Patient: sex F, age 34
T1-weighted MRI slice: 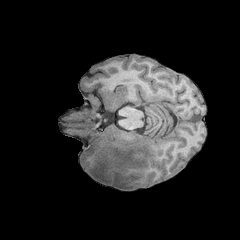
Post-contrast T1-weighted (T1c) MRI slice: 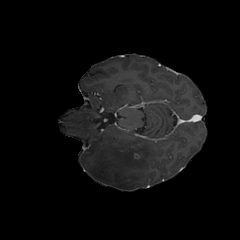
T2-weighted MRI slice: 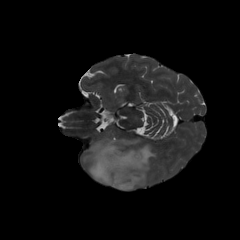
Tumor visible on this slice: yes
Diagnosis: Astrocytoma, IDH-mutant
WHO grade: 3